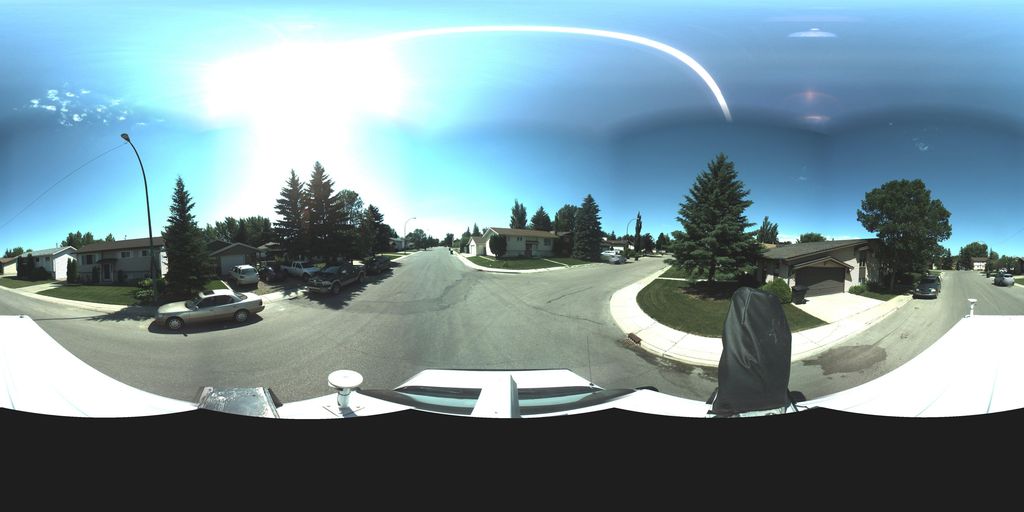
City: saskatoon